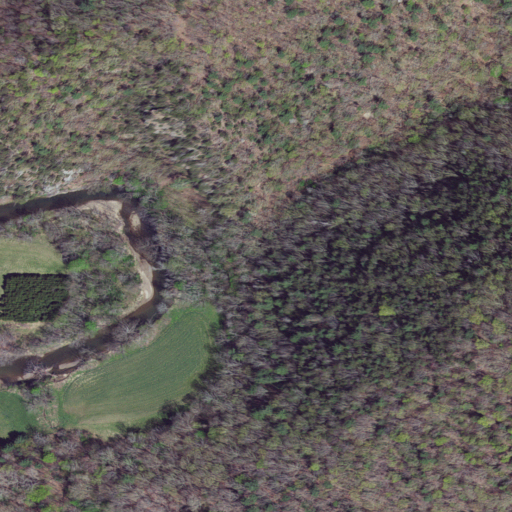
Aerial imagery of valley in Virginia named Alum Hollow containing deciduous forest, pasture, mixed forest, evergreen forest, and grassland